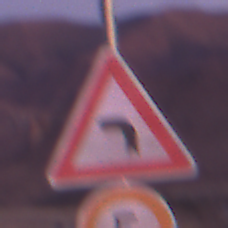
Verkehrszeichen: KurveLinks
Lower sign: Geschwindigkeit5
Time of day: Dawn
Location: Outdoor (Nature)
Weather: PartlyCloudy
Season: NotSpecified
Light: Natural